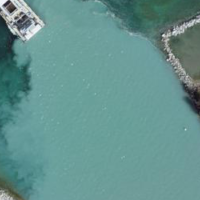
EUNIS habitat code: 15
Species observed at this site:
Tachybaptus ruficollis
Corvus corone
Podiceps cristatus
Actitis hypoleucos
Oenanthe oenanthe
Fulica atra
Dendrocopos major
Sylvia atricapilla
Chroicocephalus ridibundus
Phylloscopus collybita
Larus michahellis
Gallinula chloropus
Cygnus olor
Sitta europaea
Garrulus glandarius
Picus viridis
Acrocephalus scirpaceus
Cyanistes caeruleus
Acrocephalus schoenobaenus
Anas platyrhynchos
Aythya ferina
Aythya fuligula
Passer domesticus
Calidris alpina
Turdus merula
Phalacrocorax carbo
Calidris canutus
Mareca strepera
Parus major
Mergus merganser
Phylloscopus trochilus
Motacilla alba